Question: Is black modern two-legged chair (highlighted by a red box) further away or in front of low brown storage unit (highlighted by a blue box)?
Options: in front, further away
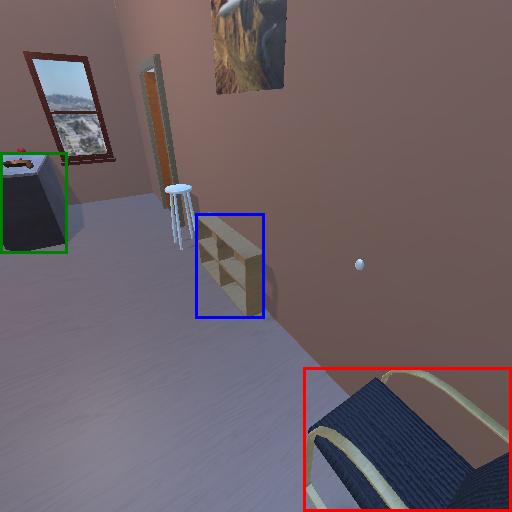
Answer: in front